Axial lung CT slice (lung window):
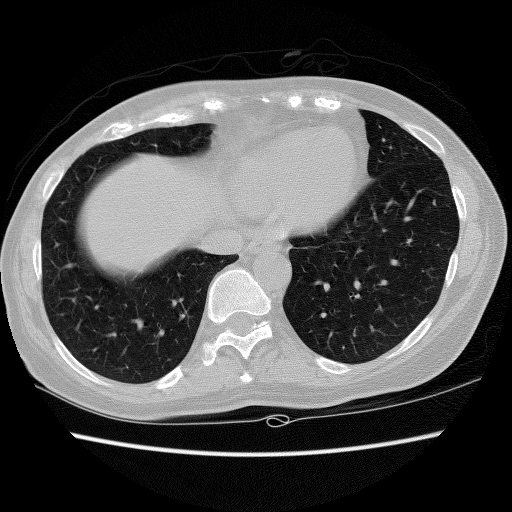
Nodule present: no